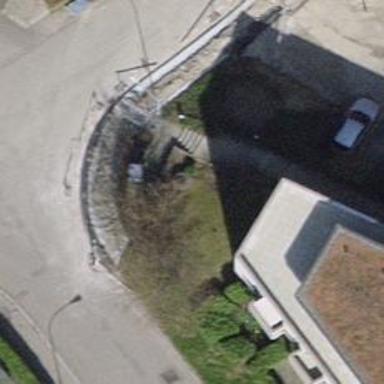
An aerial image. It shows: Road with steps.